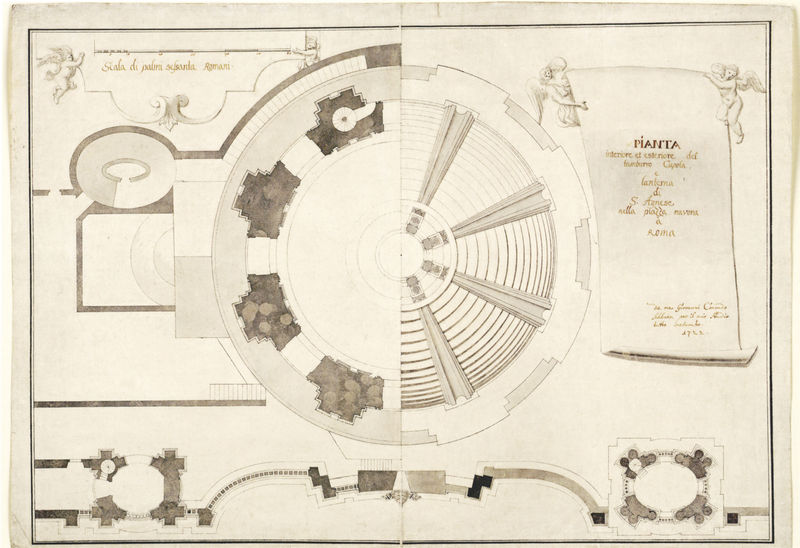
Titel: Grundriss und Aufsicht der Kuppel von S. Agnese al Piazza Navona
Künstler: Johann Conrad Schlaun
Standort: Berlin
Institution: Kunstbibliothek
Schlagwörter: flügel, bäume, grau, pfeiler, schwarz, skizze, säulen, weiss, zeichnung, anlage, gebäude, park, architektur, barock, rahmen, kirche, wege, innen, blatt, bühne, theater, kreis, oval, rund, turm, engel, garten, schrift, sitze, ansicht, bogen, fassade, italien, mauer, grafik, saal, sepia, vogelperspektive, kuppel, treppe, treppen, architecture, stufen, arena, halle, aufsicht, gang, laviert, dom, strahlen, draufsicht, schnitt, stich, text, beschriftung, entwurf, tinte, halbkreis, rolle, karte, mauern, chor, aussen, plan, schriftrolle, planzen, tempel, putten, pavillion, botanik, beschreibung, grundriss, massstab, aufriss, bauzeichnung, zeichung, bauplan, rondell, zentralbau, treppenaufgang, lageplan, pavillons, architekur, masstab, auftrag, monopterus, zweiteilung, garfik, aufsich, aussenmauer, planta, rondeell, ba, d, pianta, zentraalbau, aufschntt